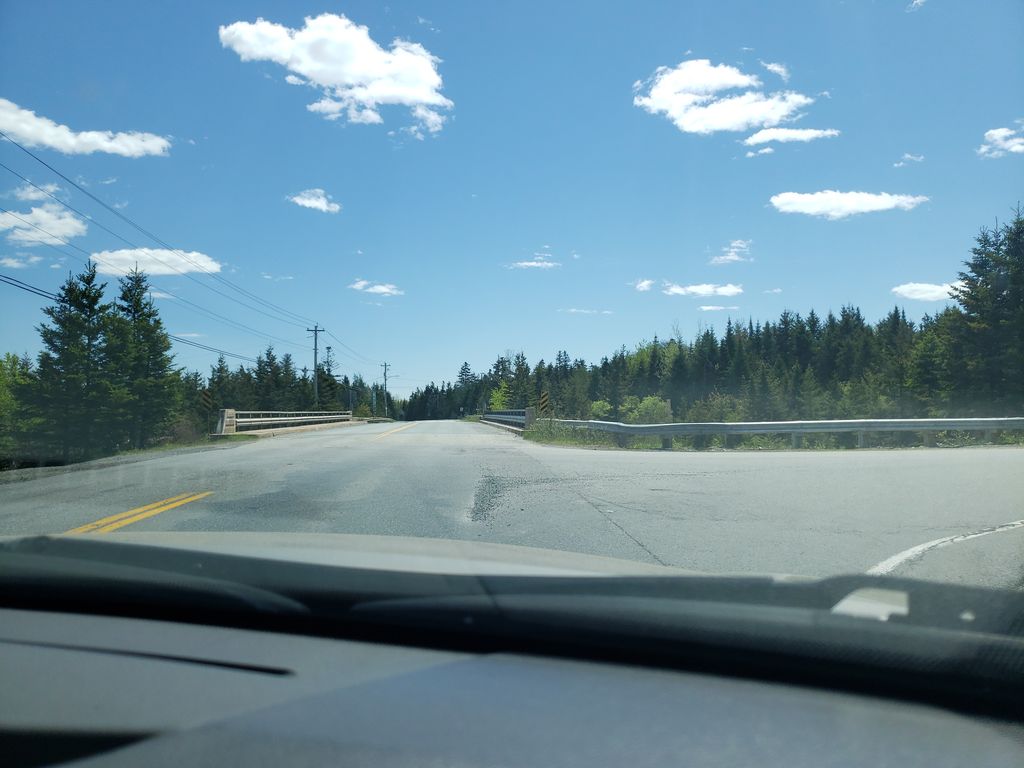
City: halifax